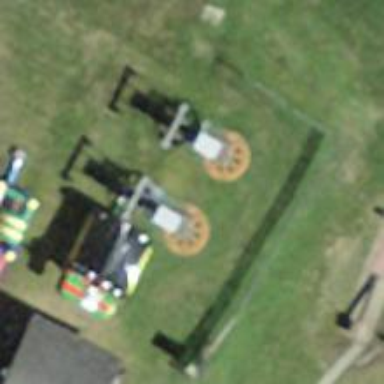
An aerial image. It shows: Pylon used for aerialway.